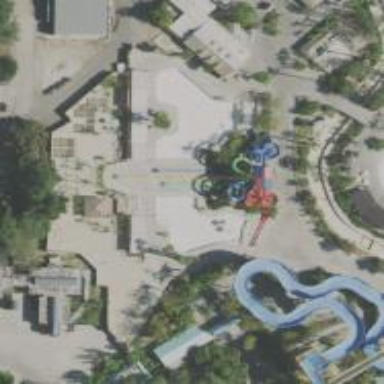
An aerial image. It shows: Water slide attraction.